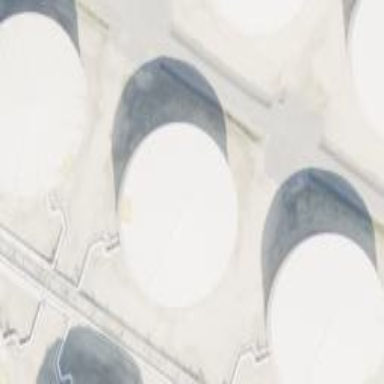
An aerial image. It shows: Storage tank which is man-made and housed in building.